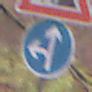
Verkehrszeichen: VorgeschriebeneFahrtrichtungGeradeausOderLinks
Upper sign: Arbeitsstelle
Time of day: Midday
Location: Outdoor (Nature)
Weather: Overcast
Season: Autumn
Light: Natural